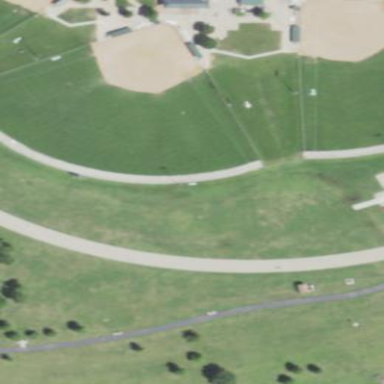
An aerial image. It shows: Softball pitch for leisure and sport activities.